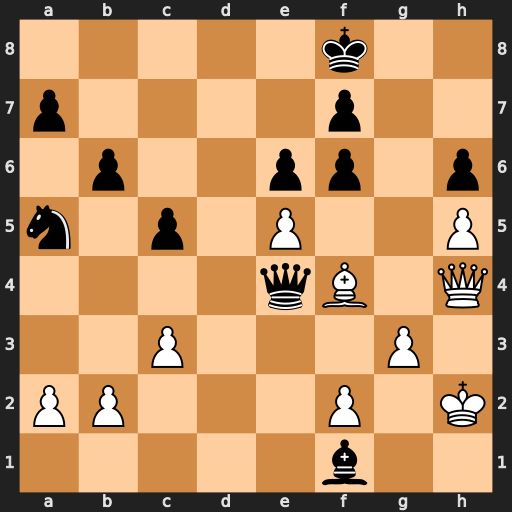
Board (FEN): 5k2/p4p2/1p2pp1p/n1p1P2P/4qB1Q/2P3P1/PP3P1K/5b2
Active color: w
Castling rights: -
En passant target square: -
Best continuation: Bxh6+ Ke8 Qxe4